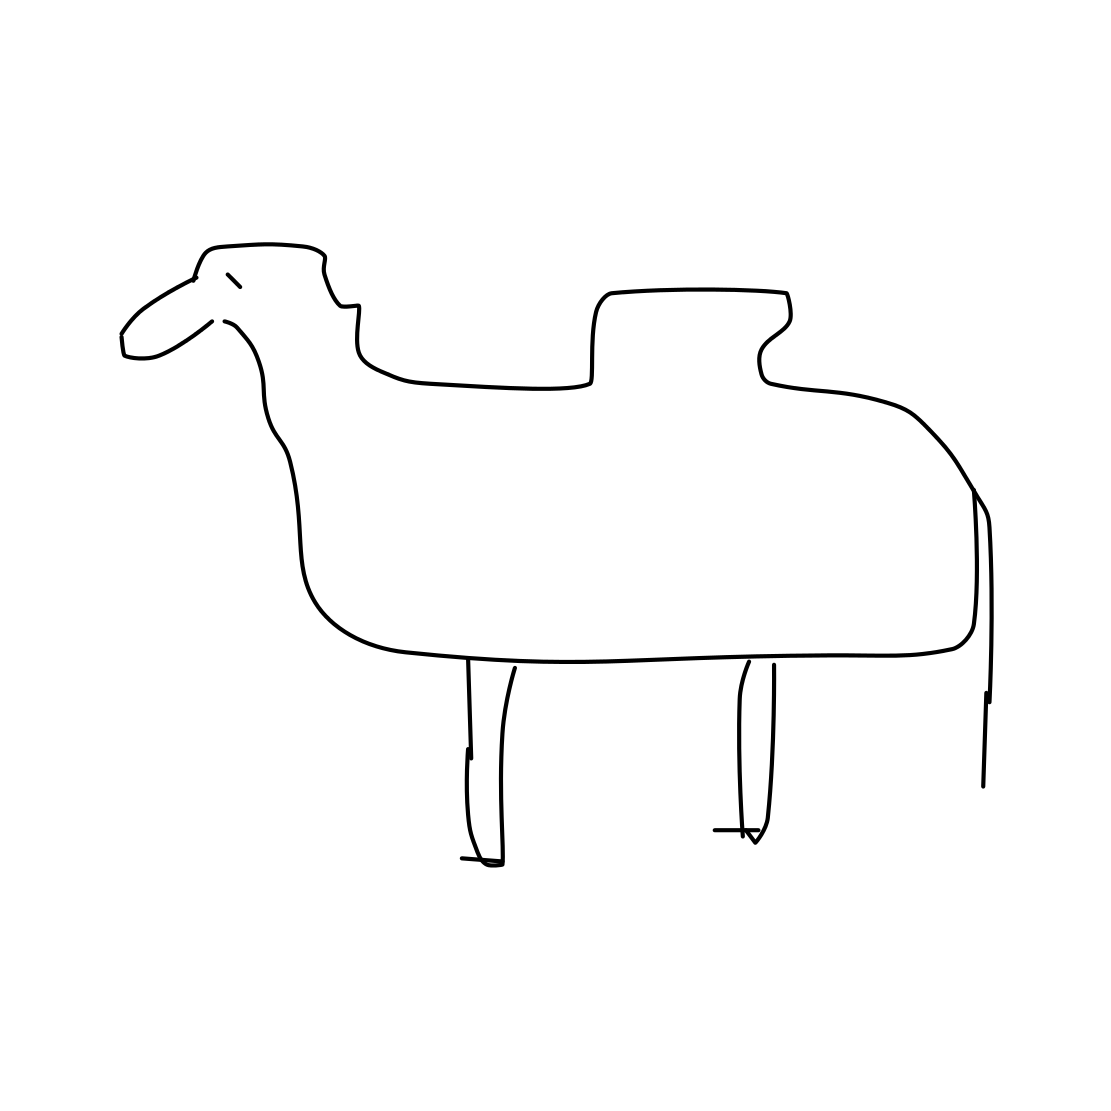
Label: camel